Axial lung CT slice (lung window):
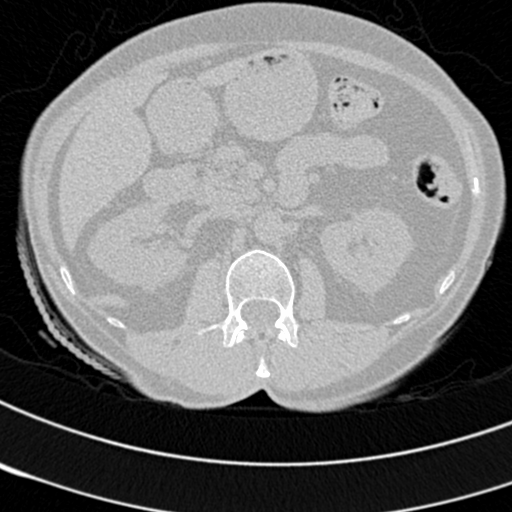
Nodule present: no